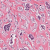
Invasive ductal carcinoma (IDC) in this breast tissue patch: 1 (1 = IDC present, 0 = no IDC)